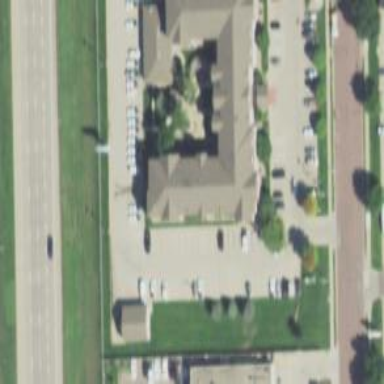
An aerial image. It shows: Hotel building.